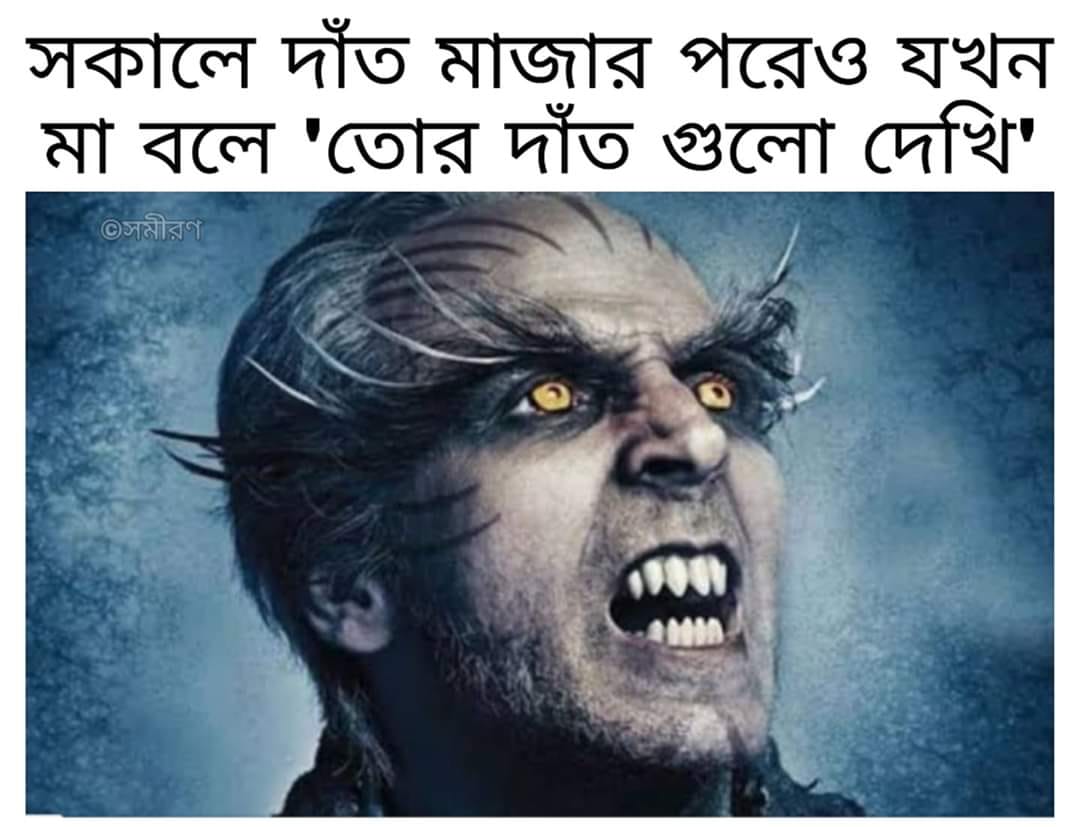
Caption: সকালে দাঁত মাজার পরেও যখন মা বলে ' তোর দাঁত গুলো দেখি '
Label: non-hate